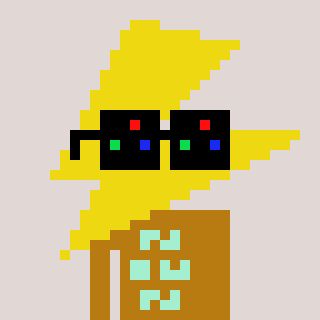
a pixel art character with square black sunglasses, a lightning bolt-shaped head and a gold-colored body on a warm background